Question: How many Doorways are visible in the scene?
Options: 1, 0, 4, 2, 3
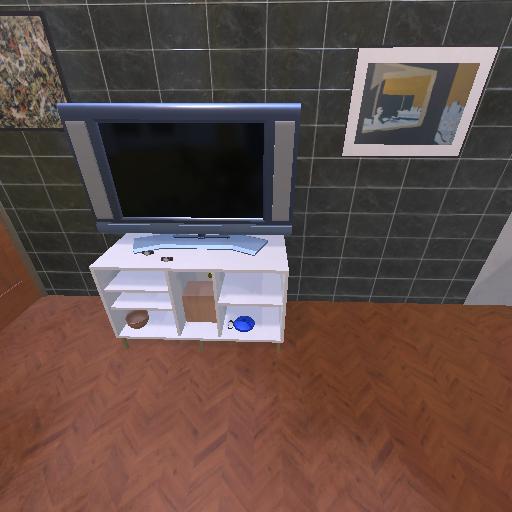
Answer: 1